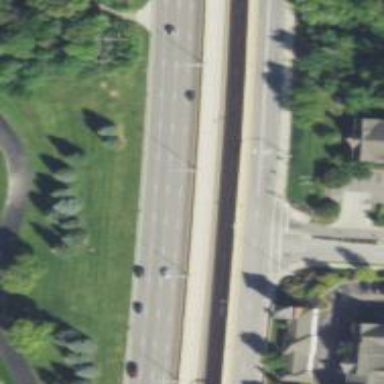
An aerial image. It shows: Trunk highway.